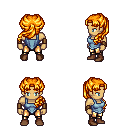
a pixel art fantasy rpg character, male body template, human, tanned skin, blue vest, gold greaves, light blonde princess hairstyle, leather bracers, brown shoes, four views (front, back, left, right), 2x2 character sprite sheet, small pixel art, hard edges, no anti-aliasing